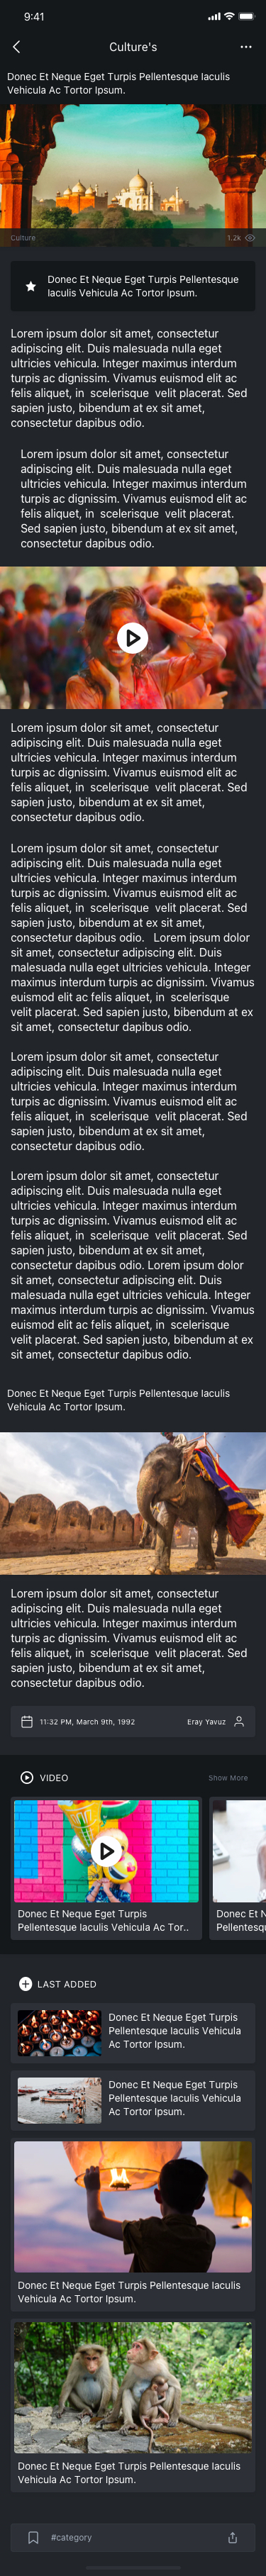
Text in this UI design:
Lorem ipsum dolor sit amet, consectetur adipiscing elit. Duis malesuada nulla eget ultricies vehicula. Integer maximus interdum turpis ac dignissim. Vivamus euismod elit ac felis aliquet, in  scelerisque  velit placerat. Sed sapien justo, bibendum at ex sit amet, consectetur dapibus odio.
Lorem ipsum dolor sit amet, consectetur adipiscing elit. Duis malesuada nulla eget ultricies vehicula. Integer maximus interdum turpis ac dignissim. Vivamus euismod elit ac felis aliquet, in  scelerisque  velit placerat. Sed sapien justo, bibendum at ex sit amet, consectetur dapibus odio.
Lorem ipsum dolor sit amet, consectetur adipiscing elit. Duis malesuada nulla eget ultricies vehicula. Integer maximus interdum turpis ac dignissim. Vivamus euismod elit ac felis aliquet, in  scelerisque  velit placerat. Sed sapien justo, bibendum at ex sit amet, consectetur dapibus odio.
Lorem ipsum dolor sit amet, consectetur adipiscing elit. Duis malesuada nulla eget ultricies vehicula. Integer maximus interdum turpis ac dignissim. Vivamus euismod elit ac felis aliquet, in  scelerisque  velit placerat. Sed sapien justo, bibendum at ex sit amet, consectetur dapibus odio.   Lorem ipsum dolor sit amet, consectetur adipiscing elit. Duis malesuada nulla eget ultricies vehicula. Integer maximus interdum turpis ac dignissim. Vivamus euismod elit ac felis aliquet, in  scelerisque  velit placerat. Sed sapien justo, bibendum at ex sit amet, consectetur dapibus odio.

Lorem ipsum dolor sit amet, consectetur adipiscing elit. Duis malesuada nulla eget ultricies vehicula. Integer maximus interdum turpis ac dignissim. Vivamus euismod elit ac felis aliquet, in  scelerisque  velit placerat. Sed sapien justo, bibendum at ex sit amet, consectetur dapibus odio.

Lorem ipsum dolor sit amet, consectetur adipiscing elit. Duis malesuada nulla eget ultricies vehicula. Integer maximus interdum turpis ac dignissim. Vivamus euismod elit ac felis aliquet, in  scelerisque  velit placerat. Sed sapien justo, bibendum at ex sit amet, consectetur dapibus odio. Lorem ipsum dolor sit amet, consectetur adipiscing elit. Duis malesuada nulla eget ultricies vehicula. Integer maximus interdum turpis ac dignissim. Vivamus euismod elit ac felis aliquet, in  scelerisque  velit placerat. Sed sapien justo, bibendum at ex sit amet, consectetur dapibus odio.
Lorem ipsum dolor sit amet, consectetur adipiscing elit. Duis malesuada nulla eget ultricies vehicula. Integer maximus interdum turpis ac dignissim. Vivamus euismod elit ac felis aliquet, in  scelerisque  velit placerat. Sed sapien justo, bibendum at ex sit amet, consectetur dapibus odio.